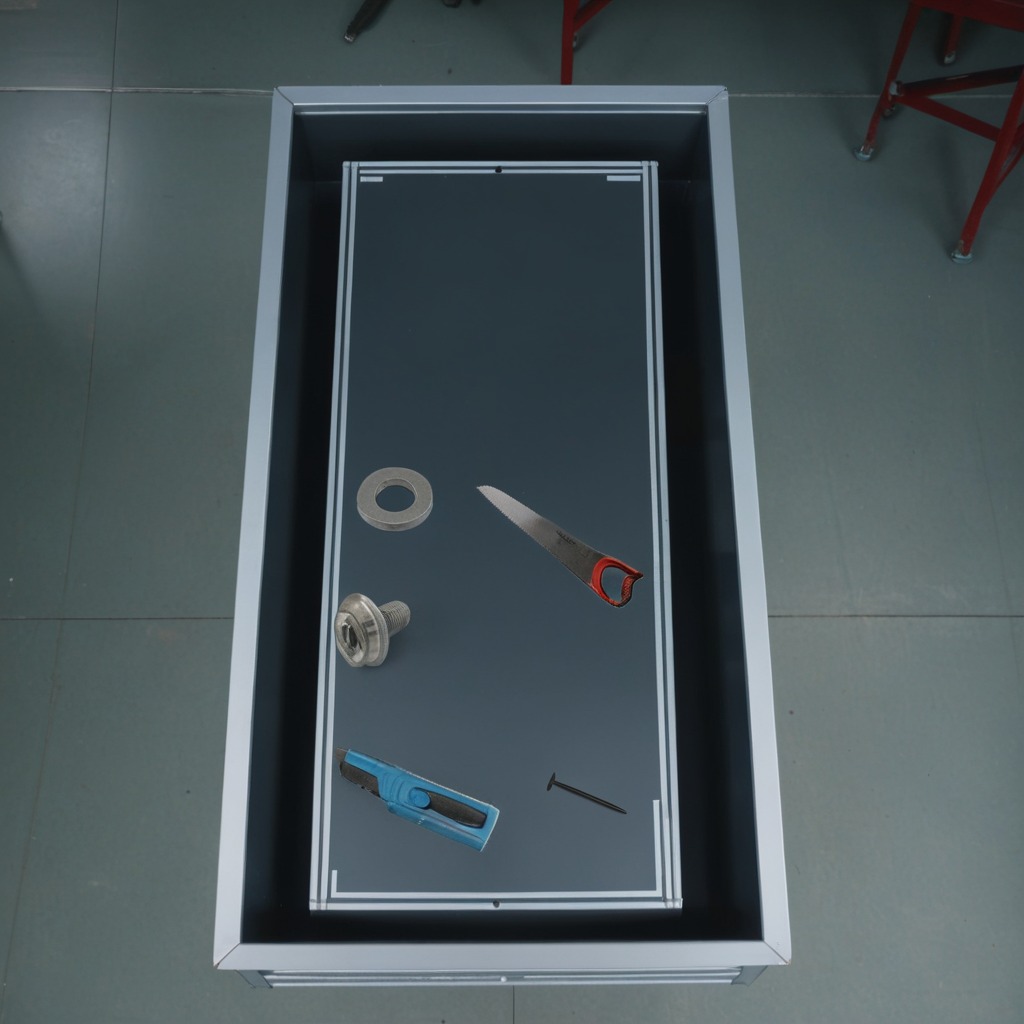
A utility knife, a flat metal washer, a metal machine screw, an iron nail, and a handheld metal saw are lying on the toolbox surface.